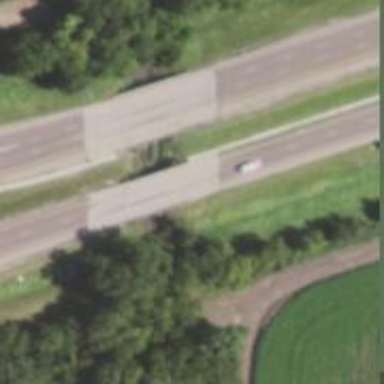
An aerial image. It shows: Beam-structured bridge on motorway.